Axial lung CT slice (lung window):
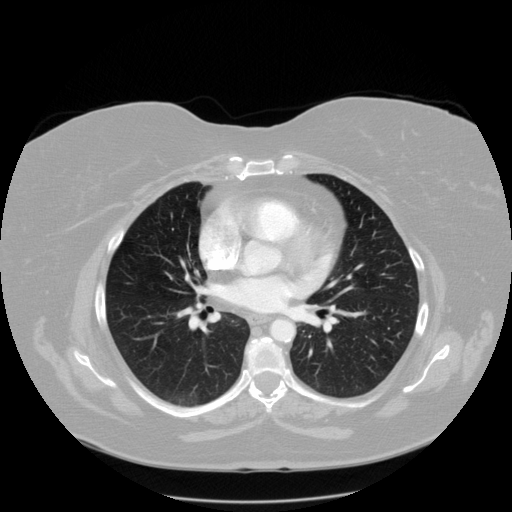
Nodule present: no